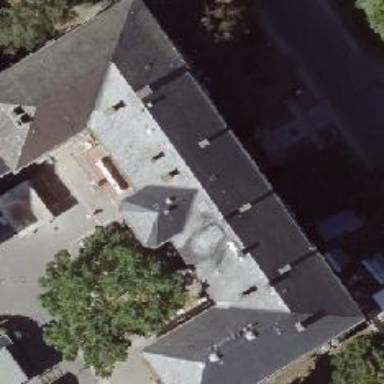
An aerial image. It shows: View of roof edge.